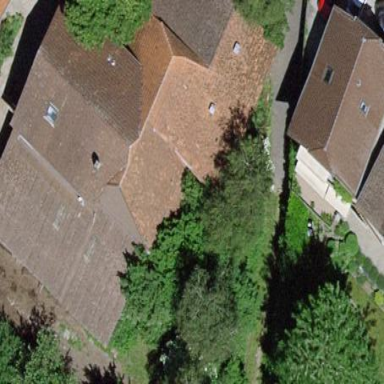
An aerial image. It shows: Residential building.